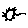
Label: sun